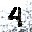
Label: 4